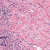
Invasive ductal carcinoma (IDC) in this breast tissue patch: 1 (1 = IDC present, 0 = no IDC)